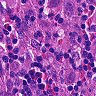
Metastatic tissue present: no